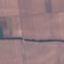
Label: AnnualCrop